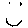
Label: smiley face